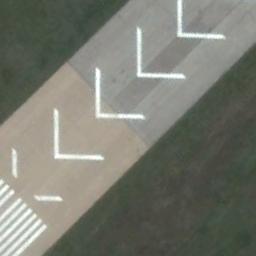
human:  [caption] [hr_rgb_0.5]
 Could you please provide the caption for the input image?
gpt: The grass is on either side of the runway .

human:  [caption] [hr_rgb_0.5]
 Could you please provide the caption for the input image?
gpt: The runway is on the grass .

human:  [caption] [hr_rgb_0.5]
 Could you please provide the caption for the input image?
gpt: The runway with some arrow markings goes through the lawn .

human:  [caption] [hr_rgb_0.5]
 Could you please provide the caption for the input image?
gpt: Next to the runway is a green lawn with white dashes and arrow signs on the runway .

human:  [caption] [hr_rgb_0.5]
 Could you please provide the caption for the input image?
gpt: There are green lawns beside the runway with white arrows .